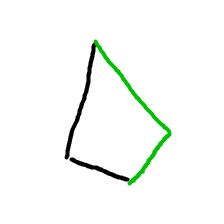
Shape: kite